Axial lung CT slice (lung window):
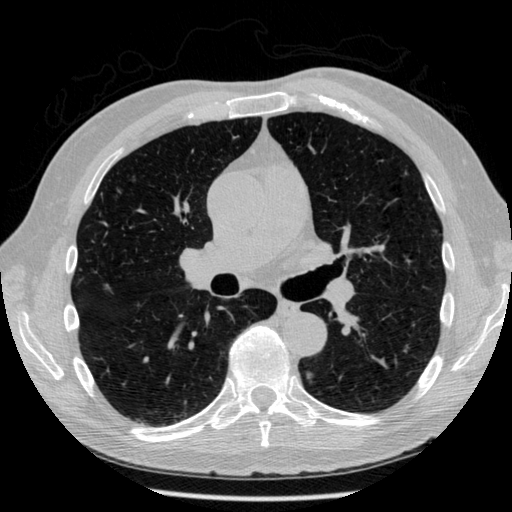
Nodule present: no